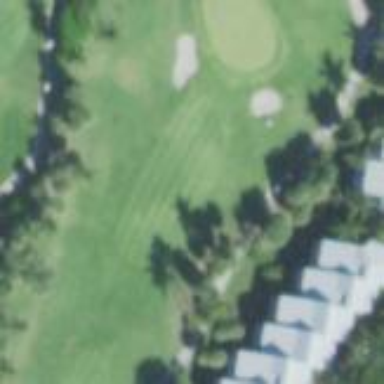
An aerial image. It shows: Golf fairway in the image.